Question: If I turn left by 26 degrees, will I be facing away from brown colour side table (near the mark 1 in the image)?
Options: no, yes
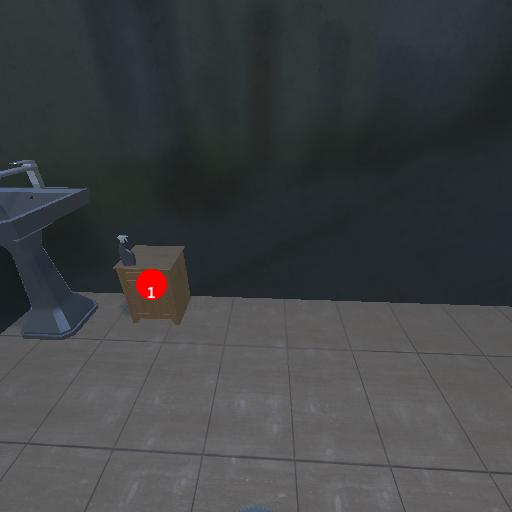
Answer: no